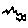
Label: zigzag